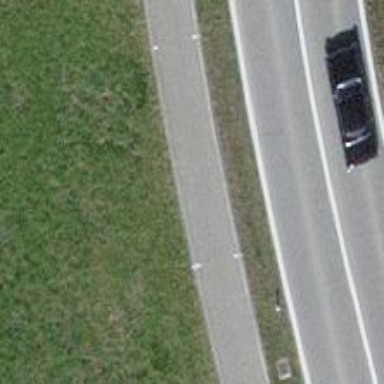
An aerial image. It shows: Asphalt road track with grade1 track quality suitable for agricultural vehicles.